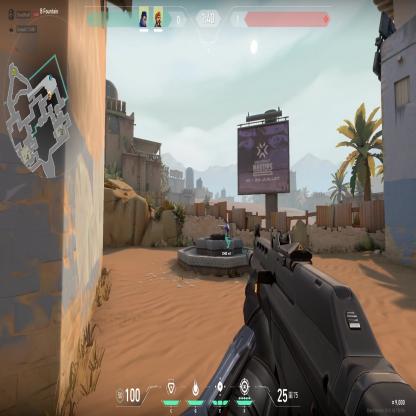
Label: teammate